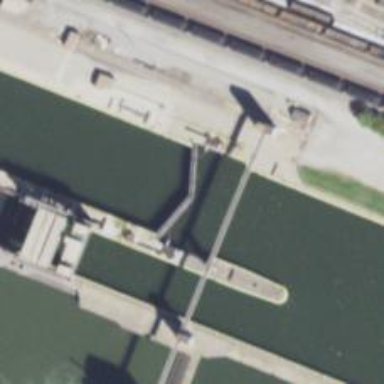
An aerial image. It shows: Lock gate on waterway.